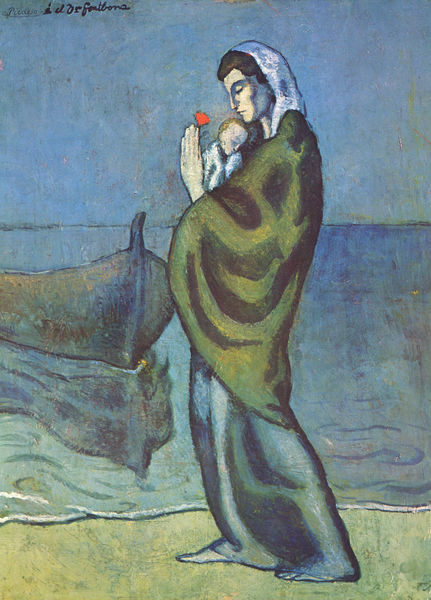
Titel: Mutter mit Kind am Meer
Künstler: Pablo Ruiz Picasso
Standort: Basel
Institution: Sammlung Galerie Beyeler
Schlagwörter: blau, gemälde, himmel, meer, schatten, umhang, wasser, grün, see, ufer, blume, frau, profil, blüte, rose, rot, falten, halten, horizont, spiegelung, gewand, kind, mutter, boot, schiff, wellen, baby, dünung, ruderboot, picasso, reflex, madonna, chagal, nlau